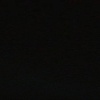
Label: space